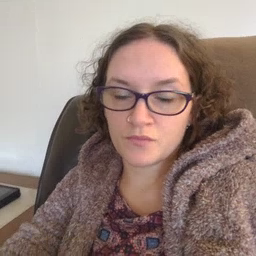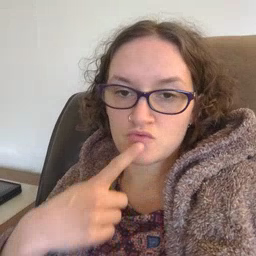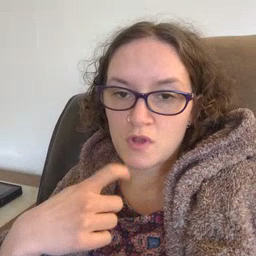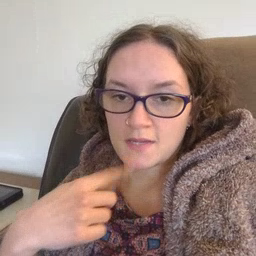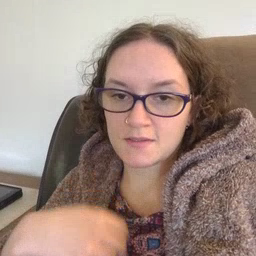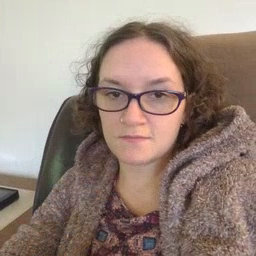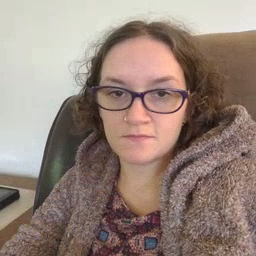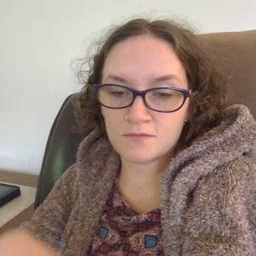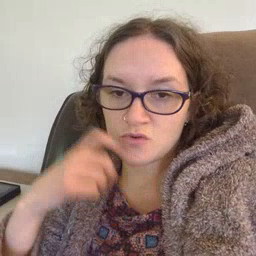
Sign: red